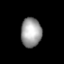
Tissue: lung
Cell type: Fibroblasts
Senescence score: 0.807
Nuclear area (px): 589
Mean DAPI intensity: 158.136